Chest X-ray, PA view. Patient: 42 years old, sex F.
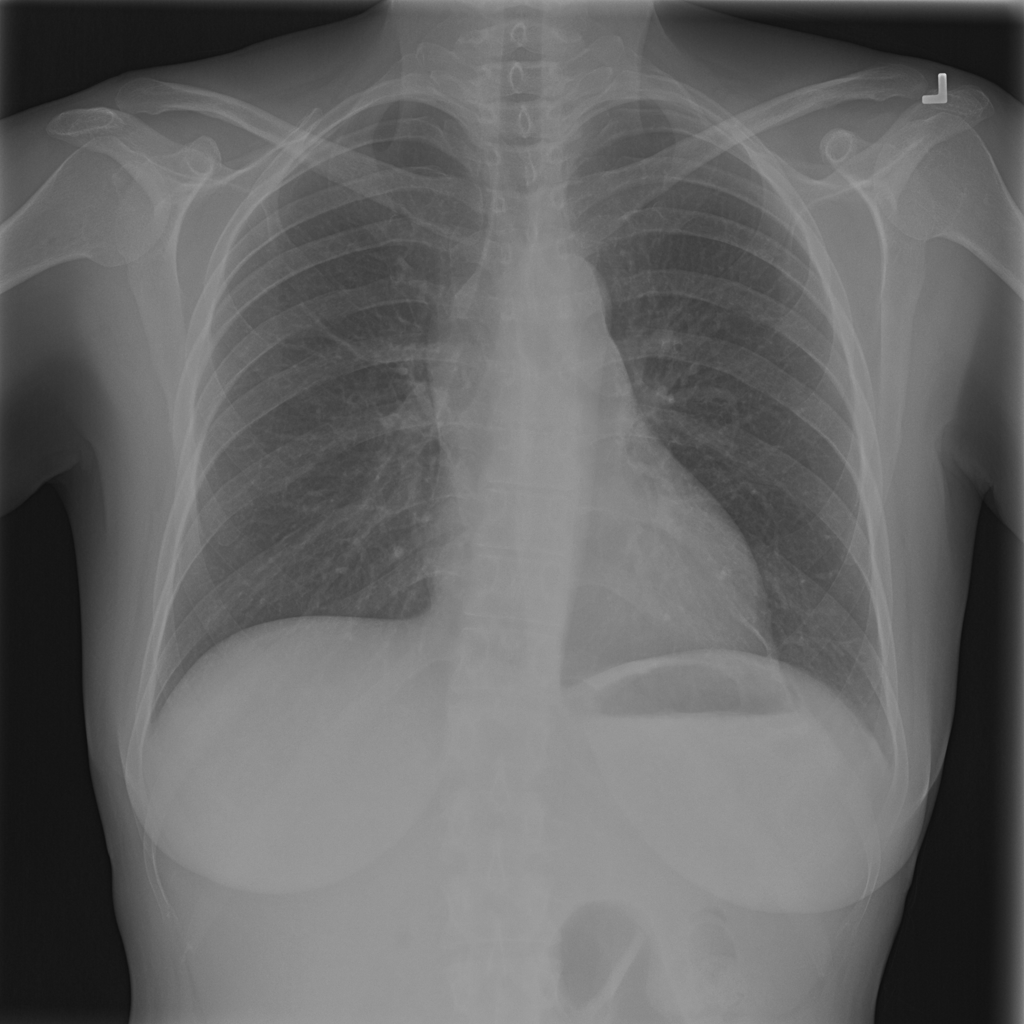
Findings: No Finding